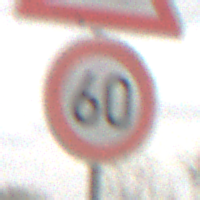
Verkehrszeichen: Geschwindigkeit60
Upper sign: UnzureichendesLichtraumprofil
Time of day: MorningAfternoon
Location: Outdoor (Suburban)
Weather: Overcast
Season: NotSpecified
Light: Natural